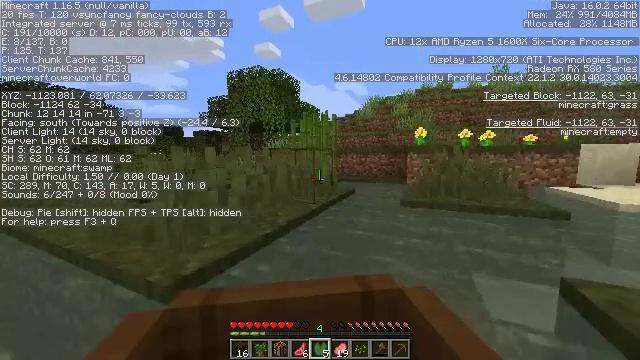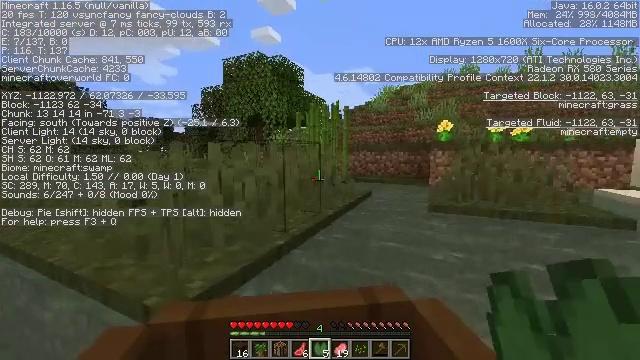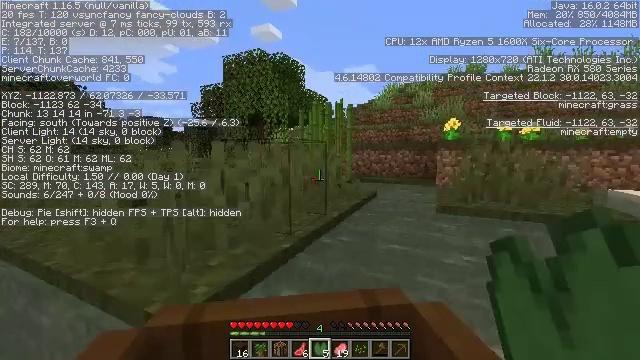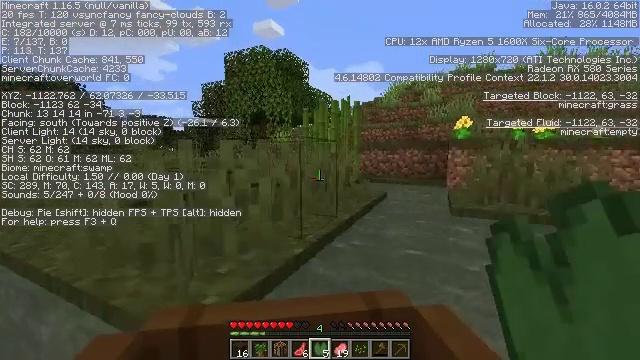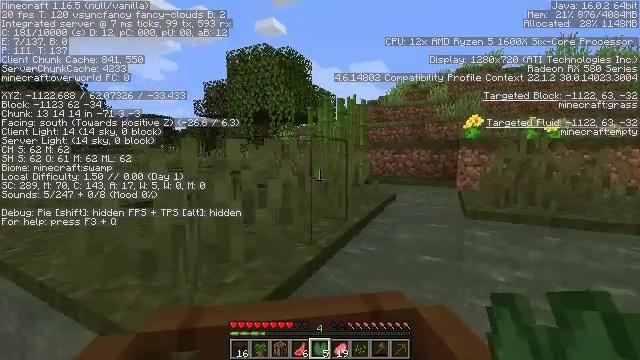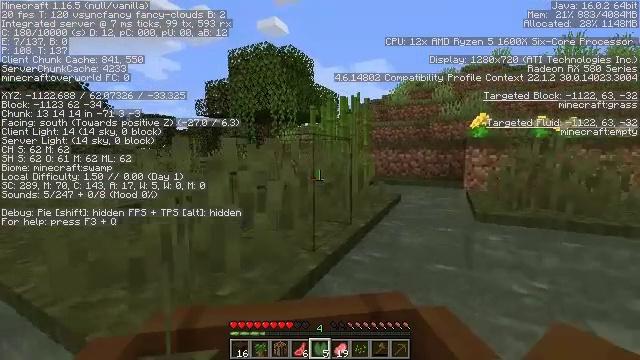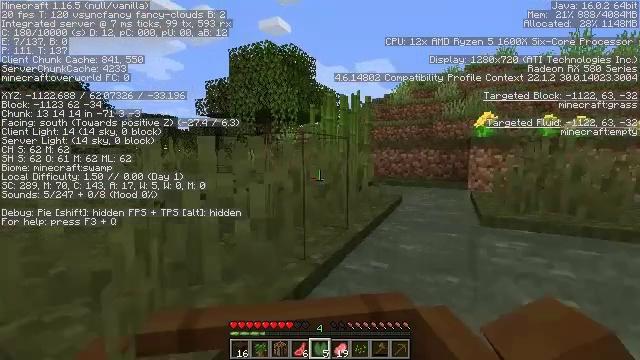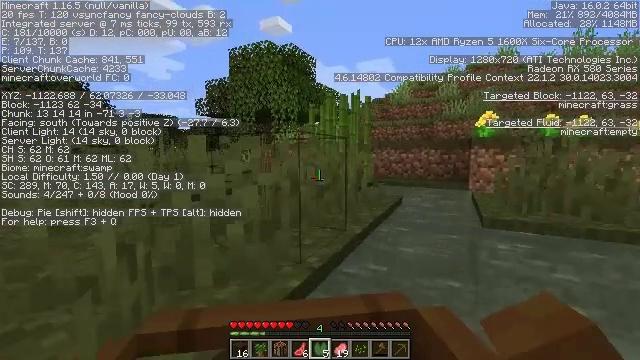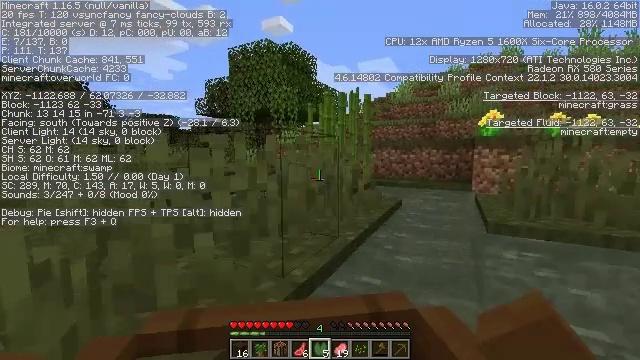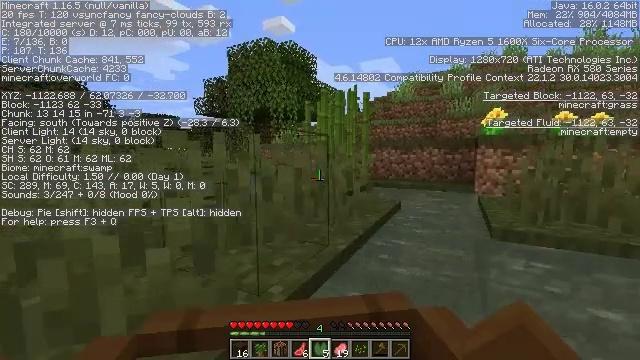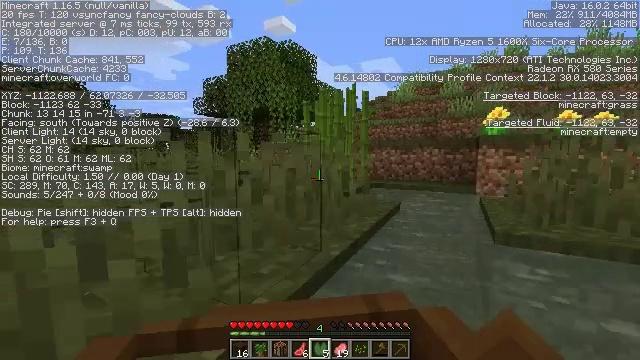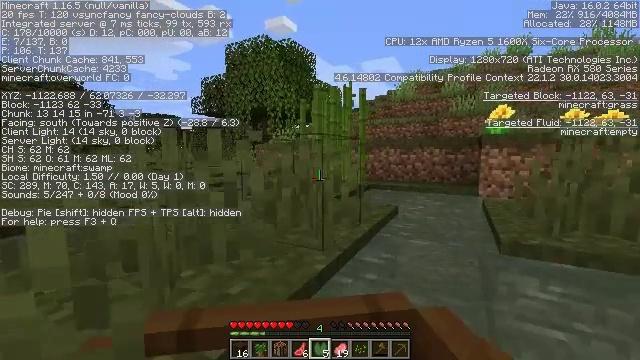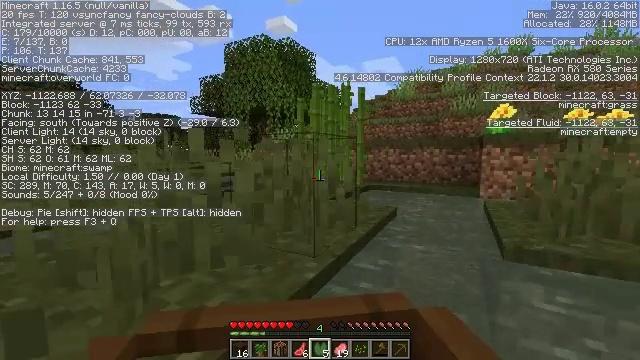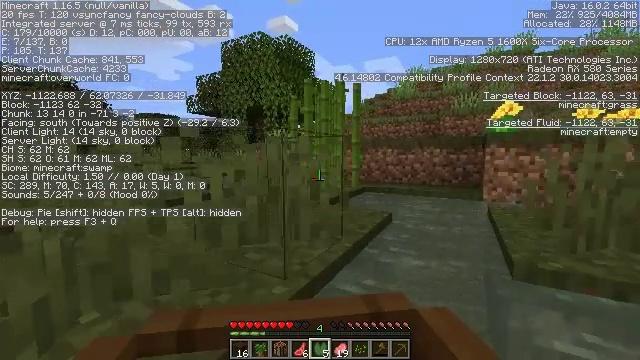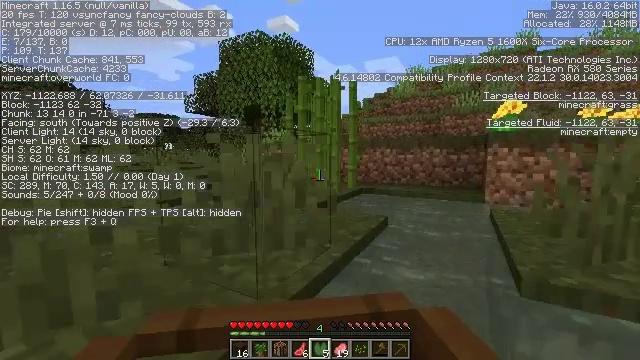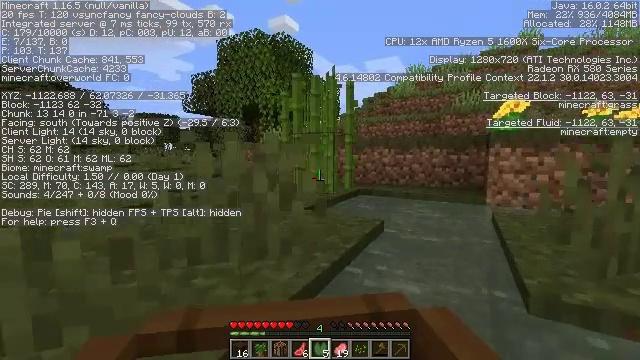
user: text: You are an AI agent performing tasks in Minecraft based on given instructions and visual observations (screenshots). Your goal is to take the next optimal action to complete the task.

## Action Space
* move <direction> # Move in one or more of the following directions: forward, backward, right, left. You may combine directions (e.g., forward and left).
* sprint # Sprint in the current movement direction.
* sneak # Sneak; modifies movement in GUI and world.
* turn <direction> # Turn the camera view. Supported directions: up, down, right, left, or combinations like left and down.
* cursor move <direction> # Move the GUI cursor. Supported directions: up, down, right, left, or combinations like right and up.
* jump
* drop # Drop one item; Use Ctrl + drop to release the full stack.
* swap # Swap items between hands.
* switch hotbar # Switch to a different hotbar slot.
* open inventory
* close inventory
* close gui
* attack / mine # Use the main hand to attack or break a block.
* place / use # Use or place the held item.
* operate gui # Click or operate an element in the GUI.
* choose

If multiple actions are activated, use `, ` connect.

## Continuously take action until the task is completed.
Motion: motion action
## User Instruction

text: Mine the sugar cane near rivers.
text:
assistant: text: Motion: no_op
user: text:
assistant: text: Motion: move forward
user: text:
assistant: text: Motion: move forward
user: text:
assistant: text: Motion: move forward
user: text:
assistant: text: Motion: move forward
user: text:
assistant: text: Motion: move forward
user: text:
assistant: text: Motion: move forward
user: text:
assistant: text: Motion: move forward
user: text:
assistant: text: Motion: move forward
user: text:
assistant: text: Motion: move forward
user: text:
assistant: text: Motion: move forward
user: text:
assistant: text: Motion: move forward
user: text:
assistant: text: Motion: move forward
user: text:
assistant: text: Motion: move forward
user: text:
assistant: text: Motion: no_op
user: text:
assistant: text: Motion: sneak
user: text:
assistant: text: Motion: sneak
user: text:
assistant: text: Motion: sneak, turn down
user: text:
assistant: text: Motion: sneak, turn left and down, jump
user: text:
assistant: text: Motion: turn down, jump
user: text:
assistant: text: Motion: turn down, jump
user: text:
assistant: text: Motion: move left, turn right and down, jump
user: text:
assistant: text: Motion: move left, turn right and down, jump
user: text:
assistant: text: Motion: move left, turn right and down
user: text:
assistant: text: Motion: move left
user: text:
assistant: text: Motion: move left
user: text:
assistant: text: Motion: move left, turn right
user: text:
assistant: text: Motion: move left, turn right
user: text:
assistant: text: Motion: move left, turn right and down
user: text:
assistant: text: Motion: move left, turn right and down